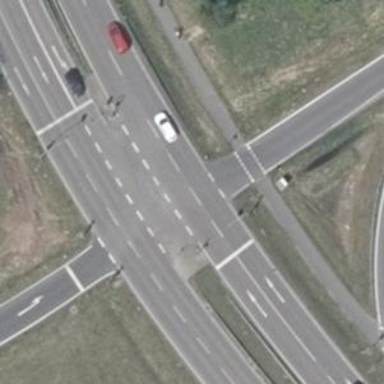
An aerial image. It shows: Motorway trunk link.